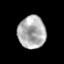
Tissue: prostate
Cell type: Epithelial cells
Senescence score: 0.3587
Nuclear area (px): 881
Mean DAPI intensity: 173.93